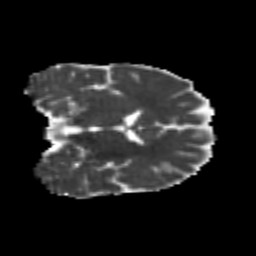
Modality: MD
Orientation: coronal
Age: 22
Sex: male
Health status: healthy
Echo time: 0.074 s